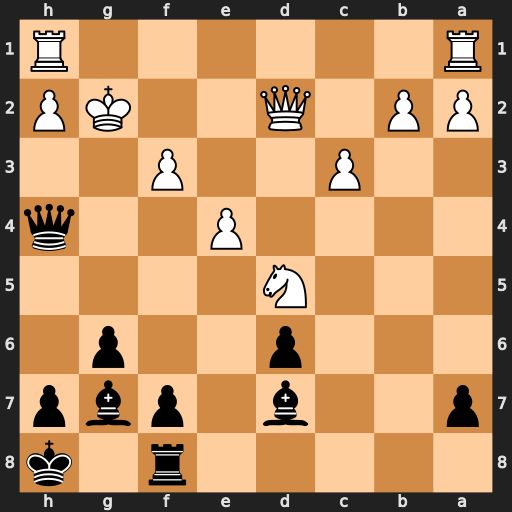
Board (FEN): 5r1k/p2b1pbp/3p2p1/3N4/4P2q/2P2P2/PP1Q2KP/R6R
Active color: b
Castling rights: -
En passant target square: -
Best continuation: Bh3+ Kg1 f5